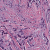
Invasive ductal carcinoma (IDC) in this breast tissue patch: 1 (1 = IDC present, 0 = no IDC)